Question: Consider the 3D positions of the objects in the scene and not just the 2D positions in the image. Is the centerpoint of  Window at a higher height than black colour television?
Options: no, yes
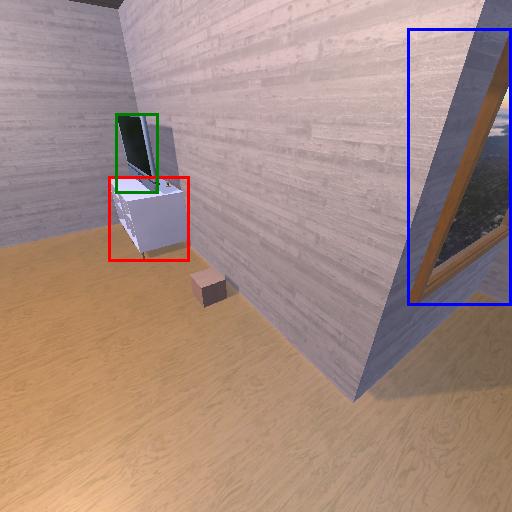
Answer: no